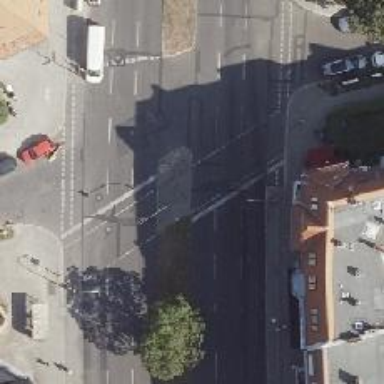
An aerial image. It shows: Footway located on traffic island.